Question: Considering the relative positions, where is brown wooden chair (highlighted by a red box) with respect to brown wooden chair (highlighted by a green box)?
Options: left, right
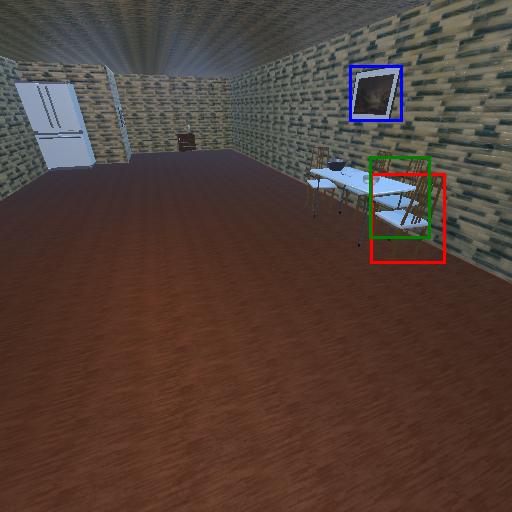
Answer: left